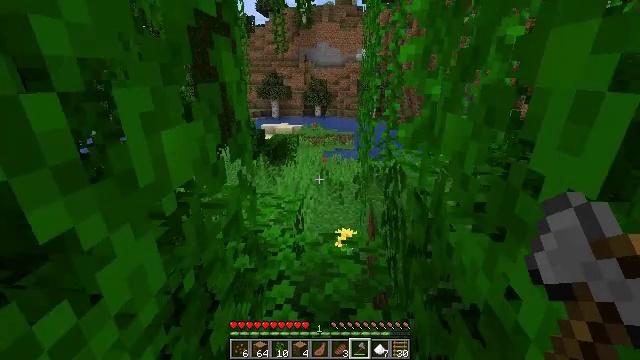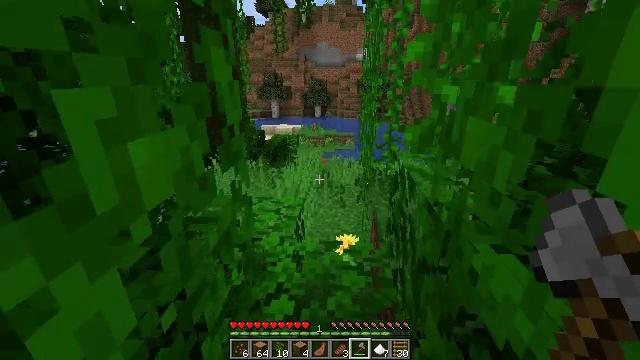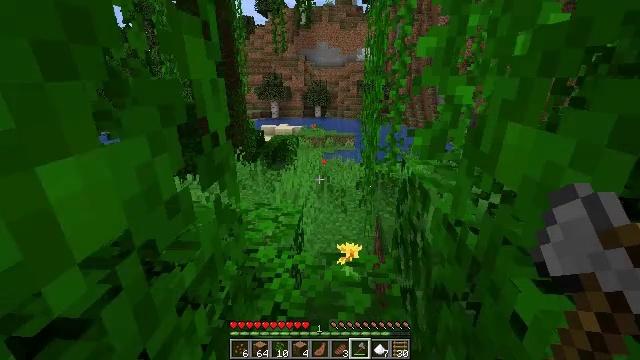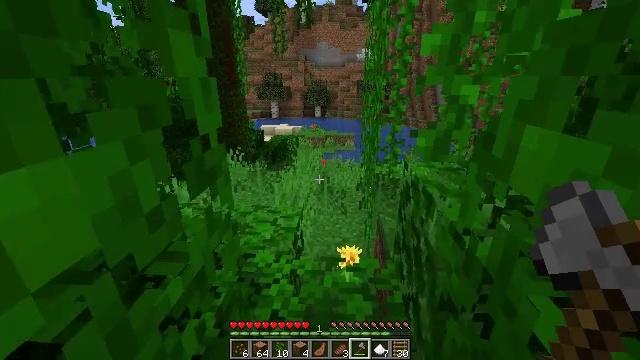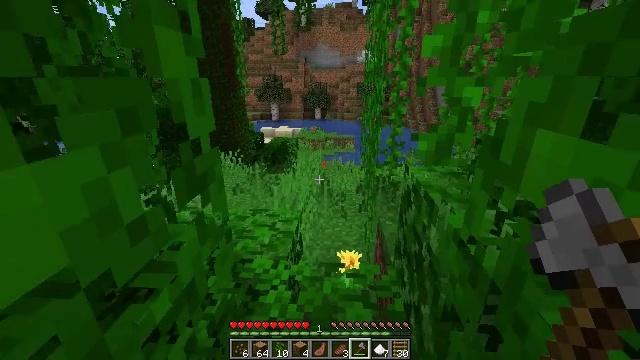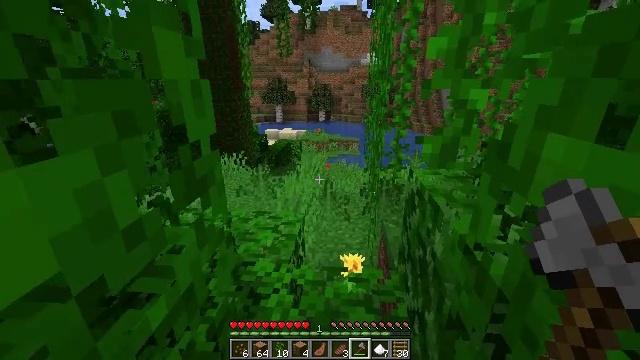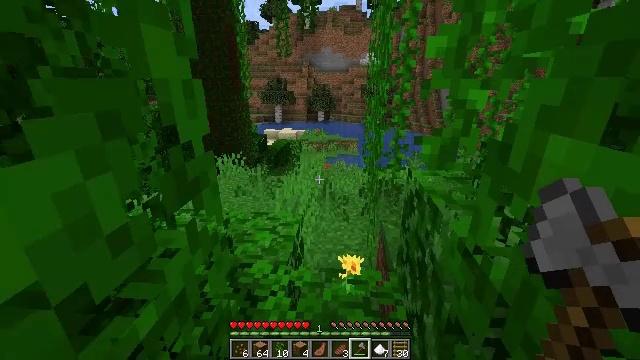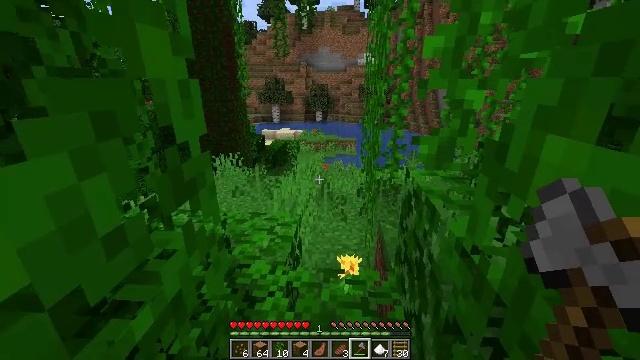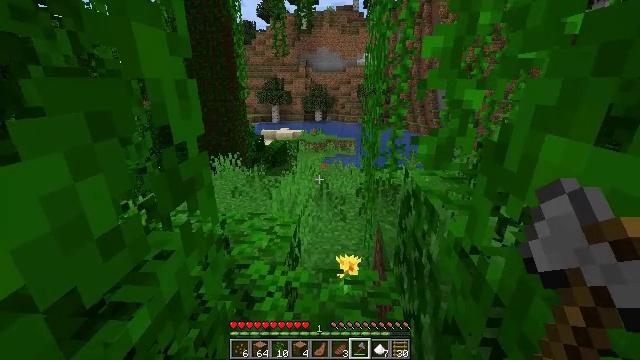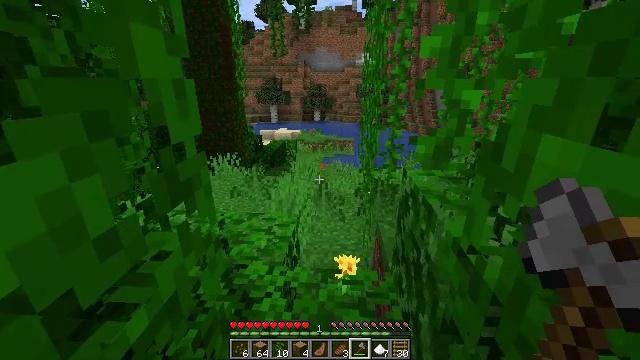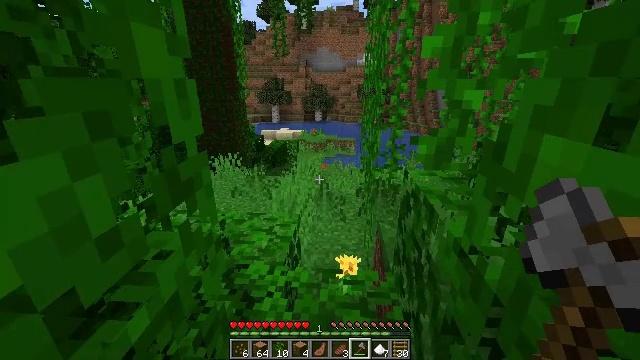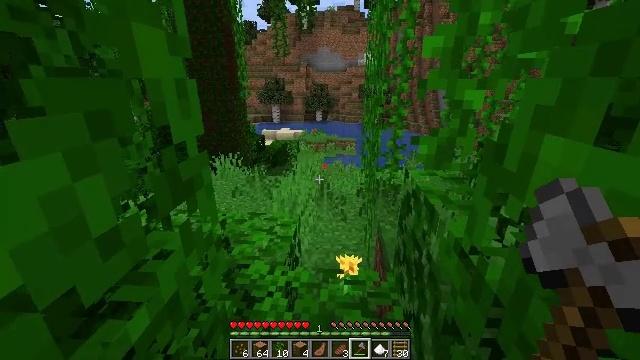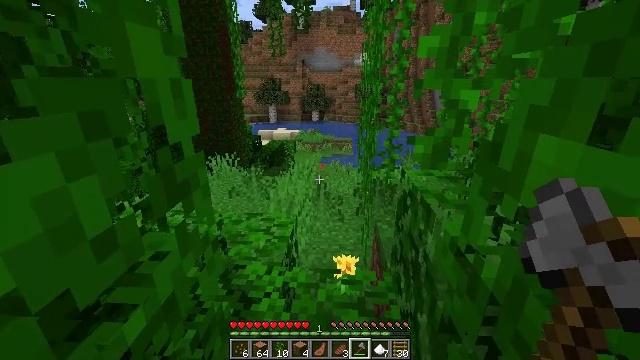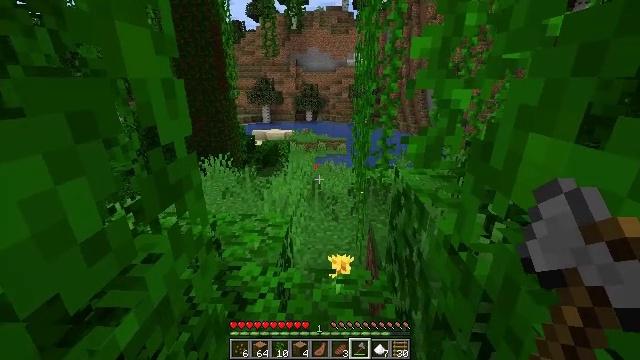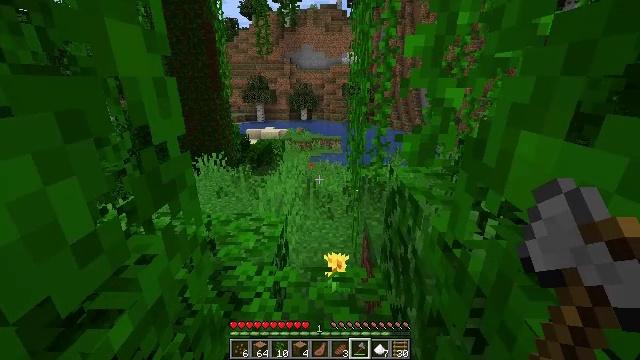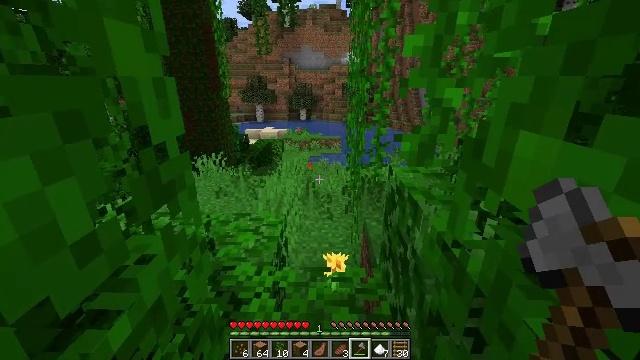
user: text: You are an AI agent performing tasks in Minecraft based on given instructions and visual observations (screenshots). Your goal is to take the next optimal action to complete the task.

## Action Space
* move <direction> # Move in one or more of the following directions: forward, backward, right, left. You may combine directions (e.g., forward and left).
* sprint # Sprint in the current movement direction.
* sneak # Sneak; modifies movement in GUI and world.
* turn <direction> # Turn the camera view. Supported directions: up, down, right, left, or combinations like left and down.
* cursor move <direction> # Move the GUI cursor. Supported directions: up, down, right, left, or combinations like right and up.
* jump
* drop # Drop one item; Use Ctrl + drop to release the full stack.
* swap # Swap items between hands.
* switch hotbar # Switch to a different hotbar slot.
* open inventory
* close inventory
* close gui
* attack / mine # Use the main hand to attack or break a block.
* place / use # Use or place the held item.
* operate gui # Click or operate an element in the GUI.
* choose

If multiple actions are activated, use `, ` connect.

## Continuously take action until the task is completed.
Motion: motion action
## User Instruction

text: Gather jungle leaves from the tree.
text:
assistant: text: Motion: move forward
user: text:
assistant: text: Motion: no_op
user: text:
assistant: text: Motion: no_op
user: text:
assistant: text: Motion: no_op
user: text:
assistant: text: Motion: no_op
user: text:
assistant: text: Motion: no_op
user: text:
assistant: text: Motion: no_op
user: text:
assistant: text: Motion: no_op
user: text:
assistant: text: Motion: no_op
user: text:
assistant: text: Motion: no_op
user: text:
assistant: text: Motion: no_op
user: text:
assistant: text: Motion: no_op
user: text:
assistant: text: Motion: turn right
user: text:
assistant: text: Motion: turn right
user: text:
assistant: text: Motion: no_op
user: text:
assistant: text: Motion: no_op
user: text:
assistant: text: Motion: no_op
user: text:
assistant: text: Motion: no_op
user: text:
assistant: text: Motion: no_op
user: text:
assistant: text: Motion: no_op
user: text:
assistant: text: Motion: no_op
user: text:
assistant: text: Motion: no_op
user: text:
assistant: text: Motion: no_op
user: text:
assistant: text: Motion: no_op
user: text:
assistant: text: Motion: no_op
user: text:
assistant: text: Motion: no_op
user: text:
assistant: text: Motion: no_op
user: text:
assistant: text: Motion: no_op
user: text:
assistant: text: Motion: no_op
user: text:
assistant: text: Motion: no_op